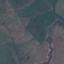
Land use / land cover class: HerbaceousVegetation